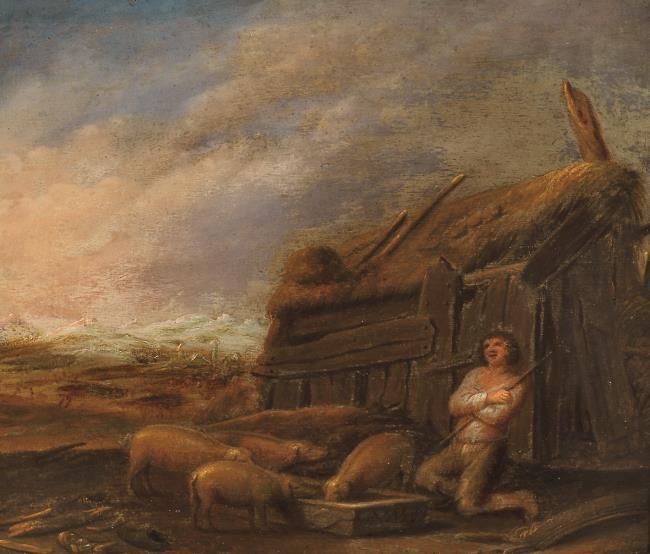
Title: The Prodigal Son repents his former life while tending the swine and prays to God
Artist: Monogrammist A.B. (17de eeuw; Landschappen)
Earliest date: 1630
Latest date: 1640
Genre: painting
Iconography: cattle
Keywords: landscape (genre), farm, peasant, pig, New Testament and Apocrypha, trough, feeding